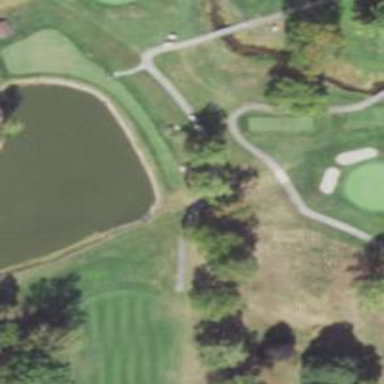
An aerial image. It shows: Service road used as golf cart path.